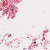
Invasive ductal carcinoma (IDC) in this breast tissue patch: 0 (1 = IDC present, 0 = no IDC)